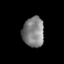
Tissue: skin
Cell type: T cells
Senescence score: 0.2382
Nuclear area (px): 630
Mean DAPI intensity: 129.243